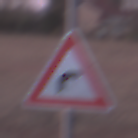
Verkehrszeichen: KurveRechts
Umgebung: Outdoor, Nature
Tageszeit: SunriseSunset
Wetter: Clear
Licht: Natural
Jahreszeit: NotSpecified
Kontrast: LowContrast